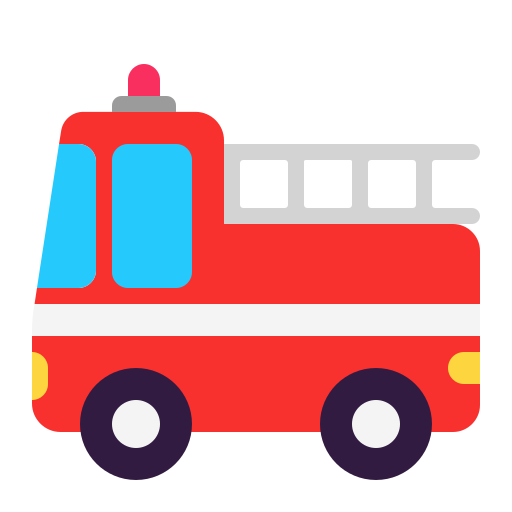
fire engine flat